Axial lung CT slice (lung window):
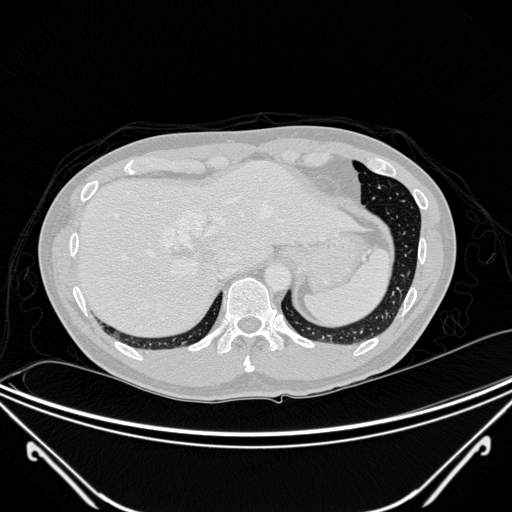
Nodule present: no